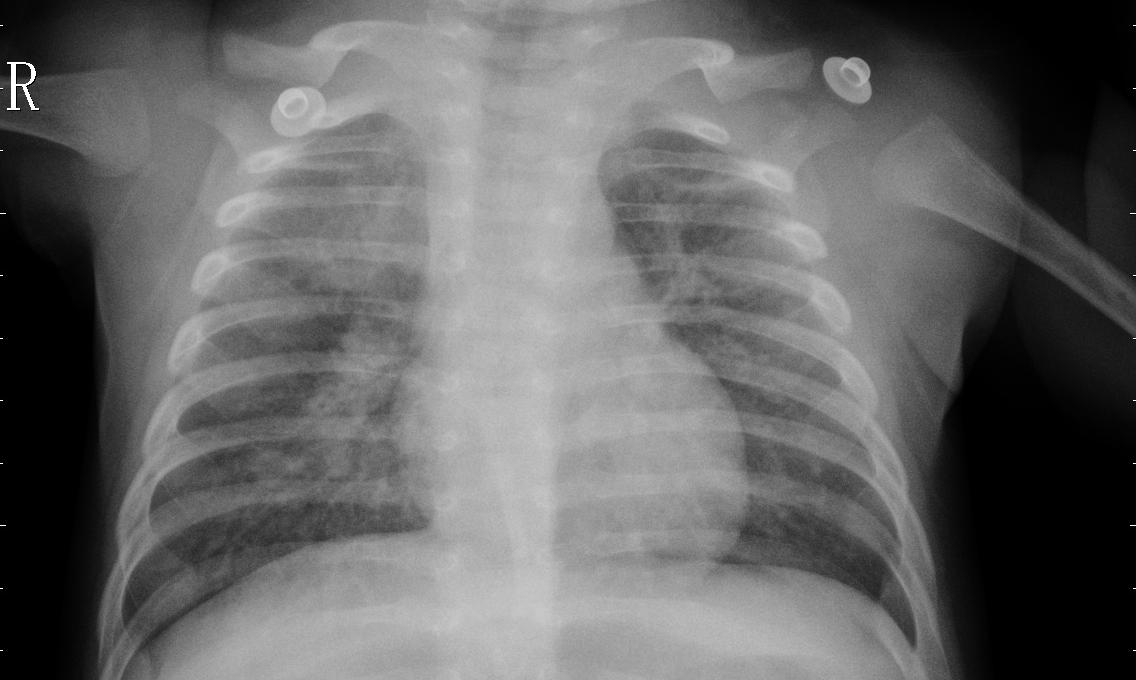
Diagnosis: PNEUMONIA